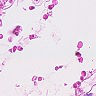
Metastatic tissue present: no